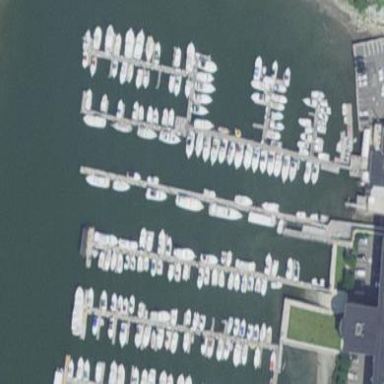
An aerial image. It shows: Marina on leisure land.